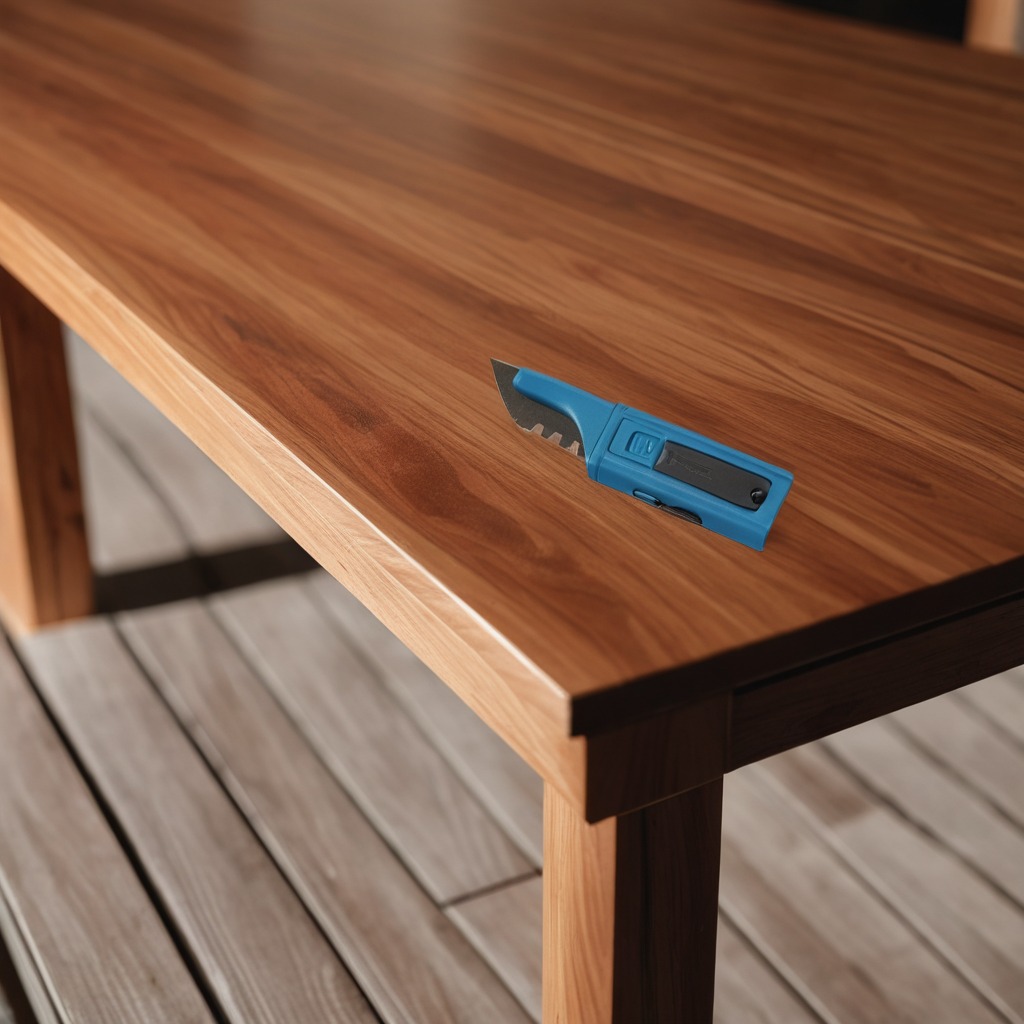
A utility knife is lying on the wooden table.